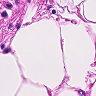
Metastatic tissue present: no